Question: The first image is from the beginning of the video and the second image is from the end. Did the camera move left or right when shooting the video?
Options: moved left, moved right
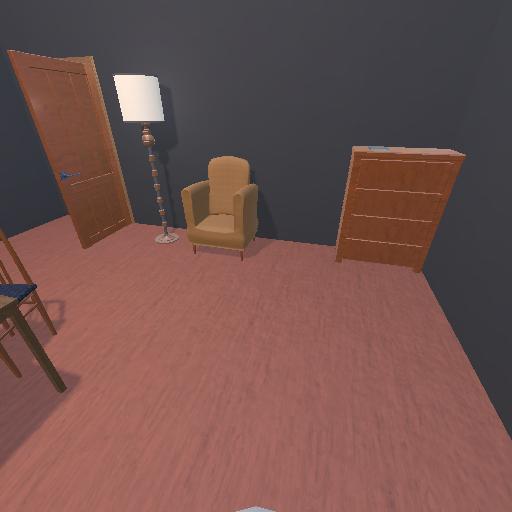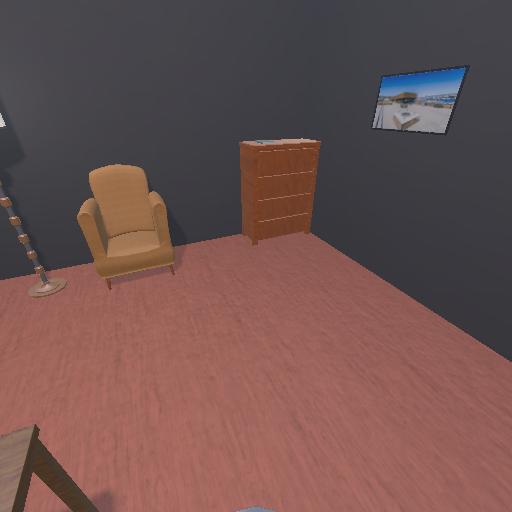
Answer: moved left